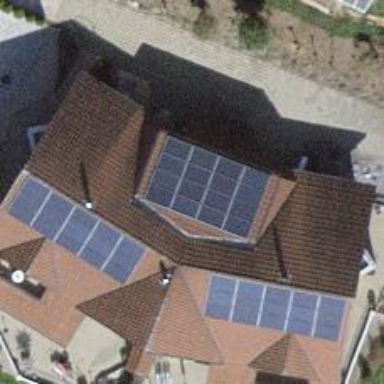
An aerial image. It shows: Solar power generator using photovoltaic method with solar photovoltaic panel types.